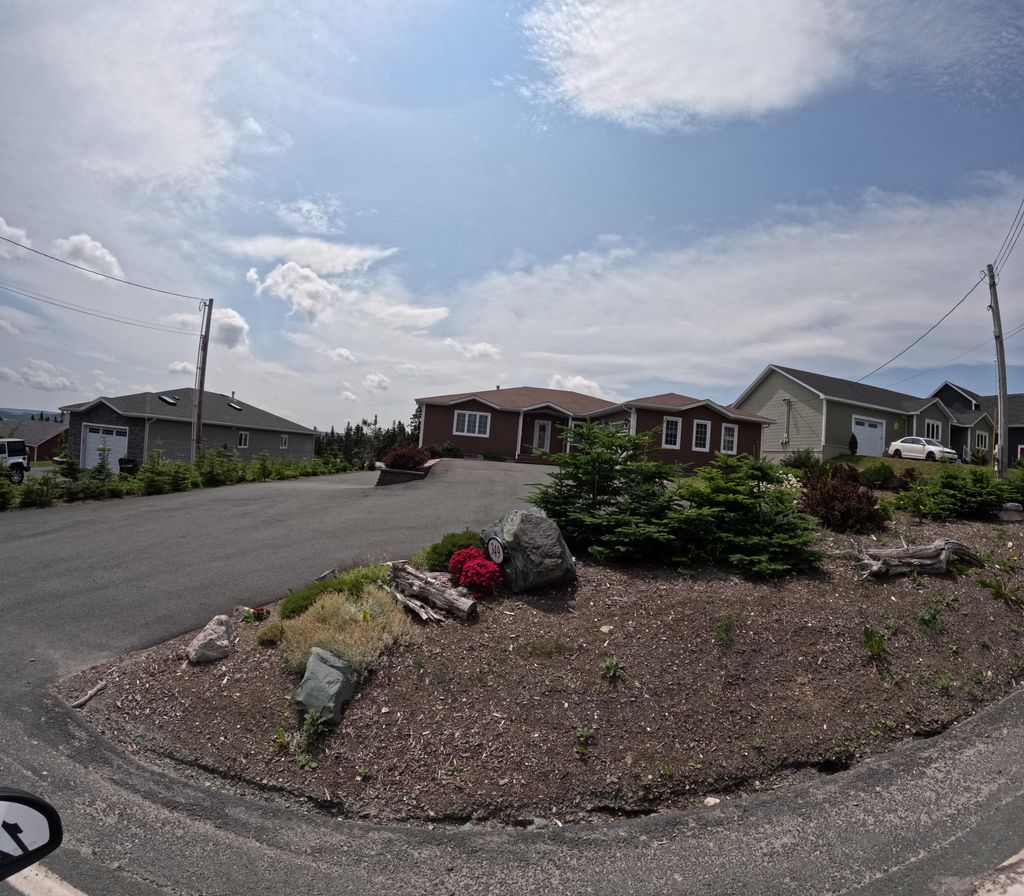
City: st_johns